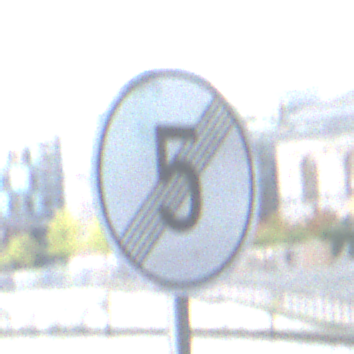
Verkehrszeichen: EndeGeschwindigkeit5
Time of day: SunriseSunset
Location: Outdoor (Urban)
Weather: PartlyCloudy
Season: NotSpecified
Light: Natural